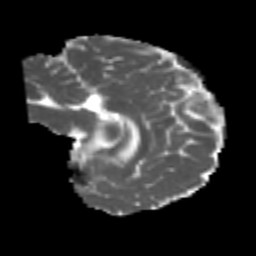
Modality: MD
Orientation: sagittal
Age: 23
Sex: male
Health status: healthy